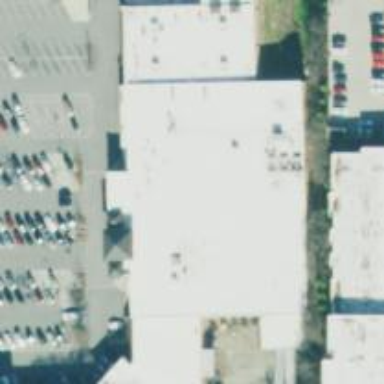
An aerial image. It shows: Supermarket.